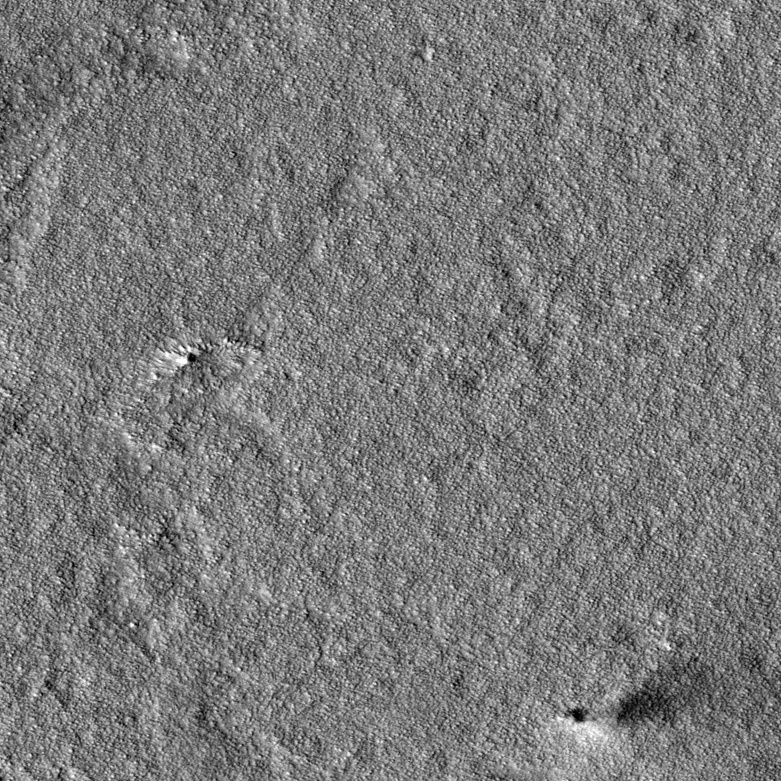
Label: dustdevil